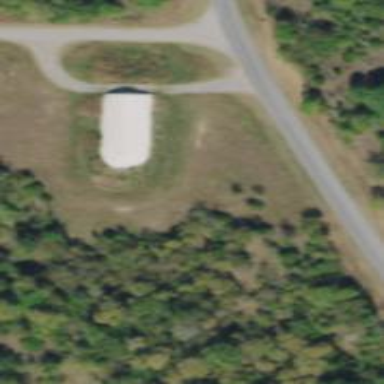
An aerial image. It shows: Military bunker for protection and defense.